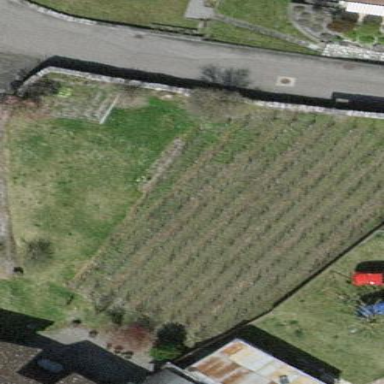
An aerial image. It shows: Vineyard where grapes are grown.